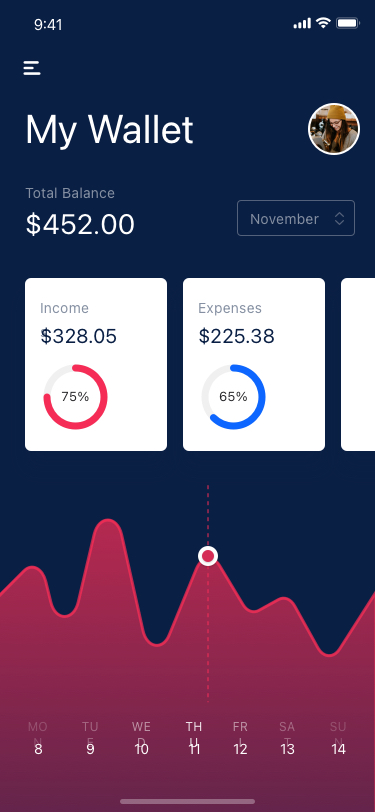
Text in this UI design:
8
9
10
11
12
13
14
Mon
Tue
WED
THU
FRI
SAT
SUN
75%
$328.05
Incomes
65%
$225.38
Expenses
My Wallet
$452.00
Total Balance
November